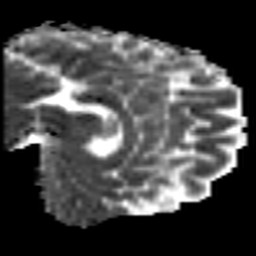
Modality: MD
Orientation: sagittal
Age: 27
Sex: female
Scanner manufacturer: siemens
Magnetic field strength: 3 T
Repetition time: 7 s
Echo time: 0.0926 s